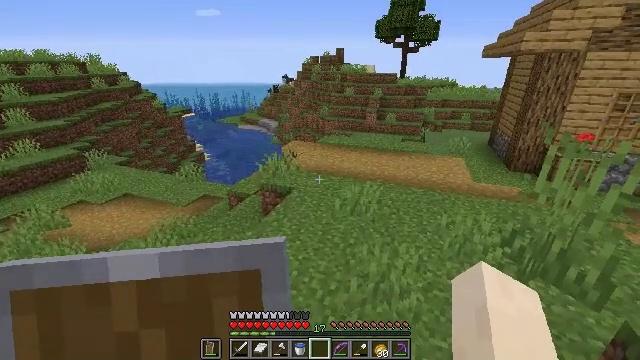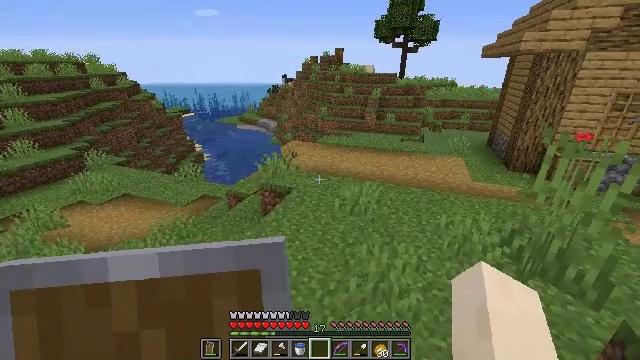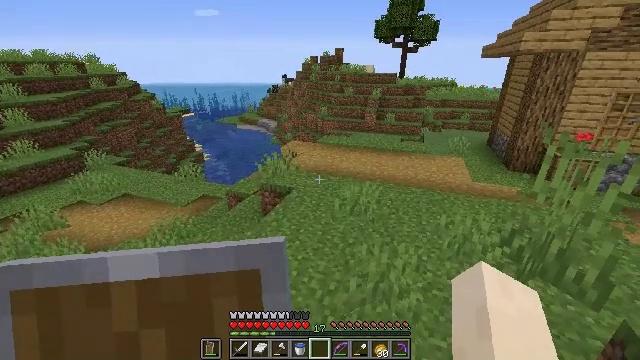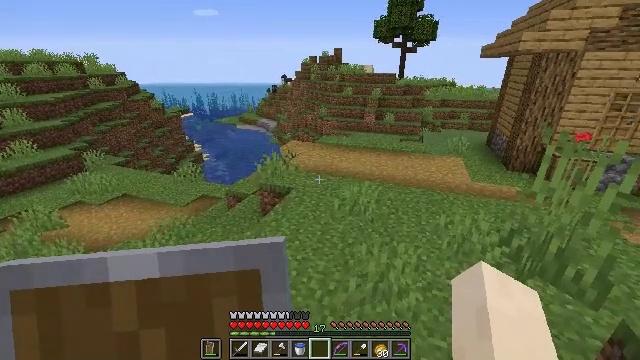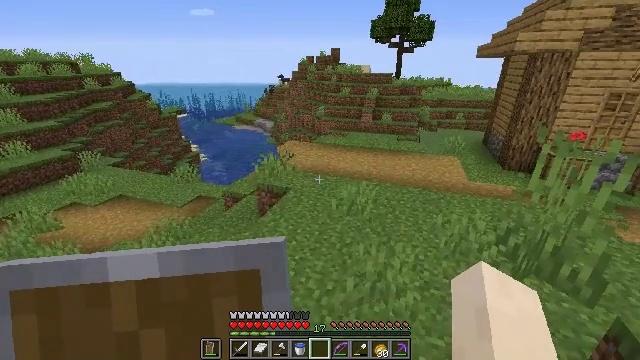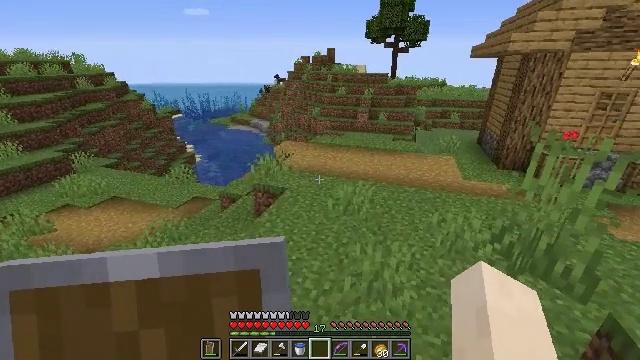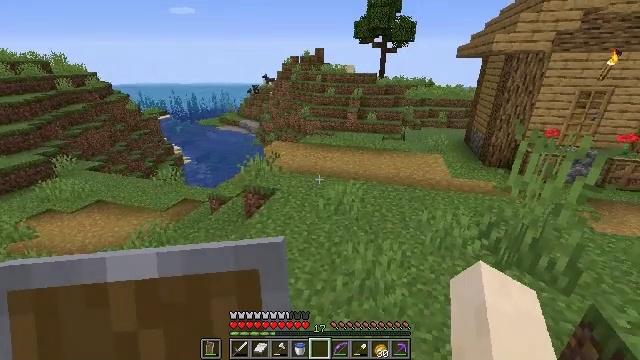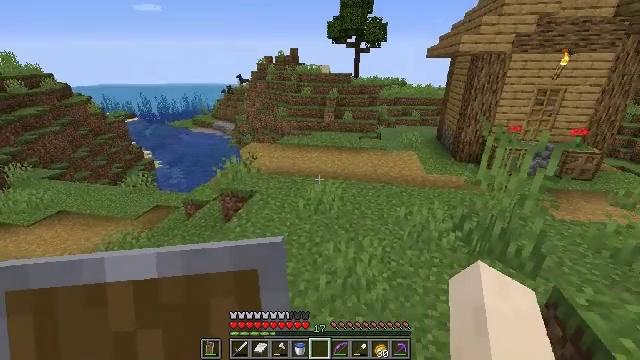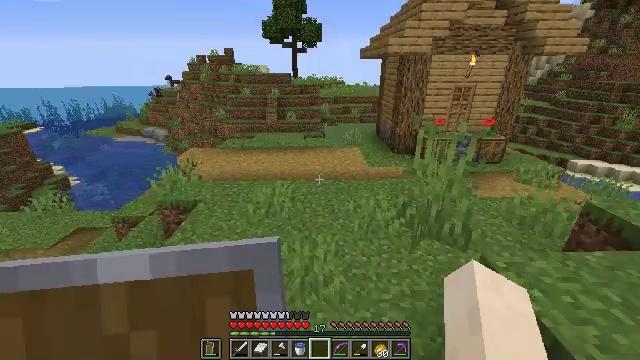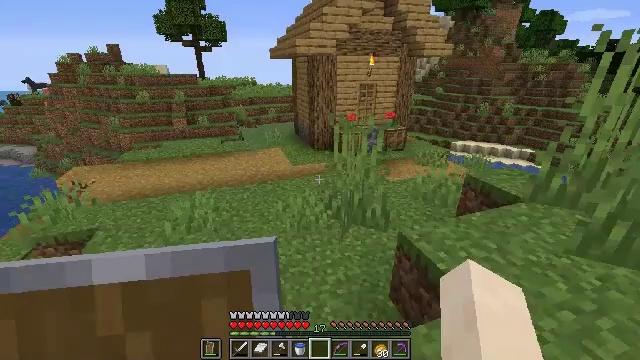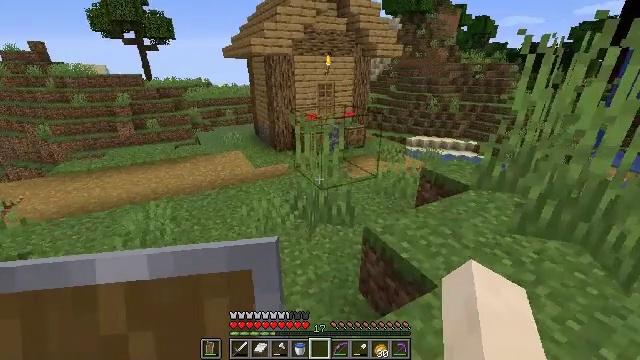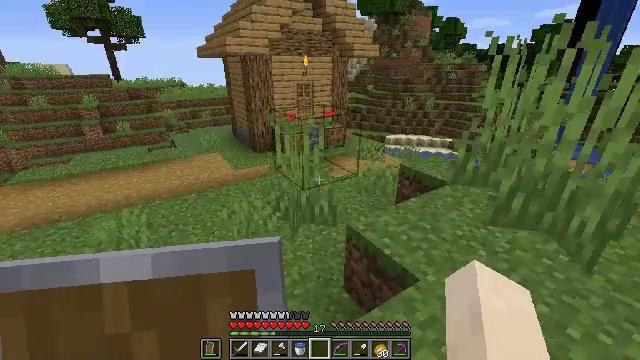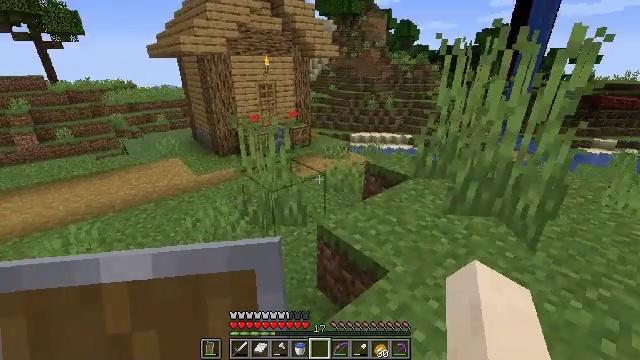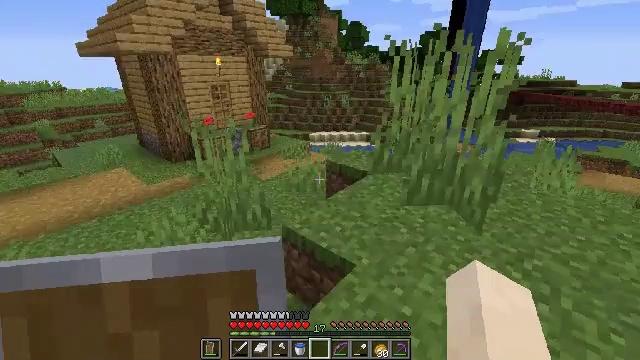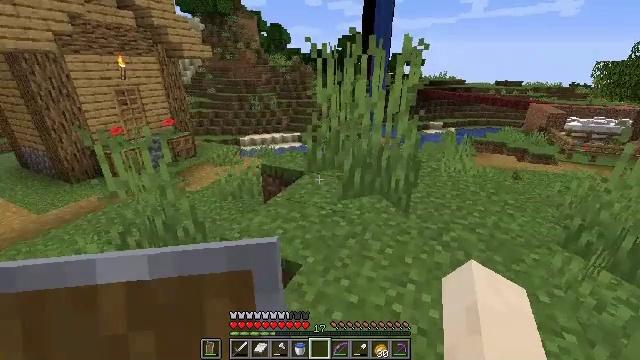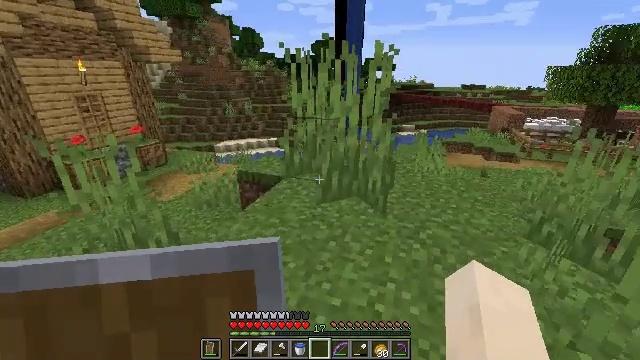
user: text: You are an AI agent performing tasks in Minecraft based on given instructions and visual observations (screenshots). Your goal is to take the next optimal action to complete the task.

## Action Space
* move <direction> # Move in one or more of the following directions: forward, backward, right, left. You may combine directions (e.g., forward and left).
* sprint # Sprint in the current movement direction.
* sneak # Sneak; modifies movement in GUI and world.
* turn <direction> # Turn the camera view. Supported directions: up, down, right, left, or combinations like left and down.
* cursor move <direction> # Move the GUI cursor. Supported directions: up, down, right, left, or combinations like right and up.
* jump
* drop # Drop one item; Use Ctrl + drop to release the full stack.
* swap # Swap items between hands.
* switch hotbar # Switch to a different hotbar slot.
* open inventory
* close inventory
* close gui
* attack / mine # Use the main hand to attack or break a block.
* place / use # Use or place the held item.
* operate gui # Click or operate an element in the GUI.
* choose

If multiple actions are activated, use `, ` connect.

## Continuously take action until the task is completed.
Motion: motion action
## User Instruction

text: Mine sand by the water.
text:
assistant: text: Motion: no_op
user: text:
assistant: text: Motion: no_op
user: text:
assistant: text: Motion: no_op
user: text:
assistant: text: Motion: no_op
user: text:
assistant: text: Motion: no_op
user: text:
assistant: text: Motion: turn right
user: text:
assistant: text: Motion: turn right
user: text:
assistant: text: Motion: turn right
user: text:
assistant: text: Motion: turn right
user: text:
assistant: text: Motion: turn right
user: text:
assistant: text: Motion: turn right
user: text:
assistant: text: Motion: turn right
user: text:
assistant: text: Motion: turn right
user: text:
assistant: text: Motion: turn right
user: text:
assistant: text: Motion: turn right
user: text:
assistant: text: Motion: turn left and up
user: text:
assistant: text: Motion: no_op
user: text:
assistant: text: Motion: no_op
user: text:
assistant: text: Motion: turn right
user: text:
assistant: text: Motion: no_op
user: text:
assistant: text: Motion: turn right and down
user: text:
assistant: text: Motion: turn right
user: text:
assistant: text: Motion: turn right
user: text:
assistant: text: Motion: turn right
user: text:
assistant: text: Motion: turn right
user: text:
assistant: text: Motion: turn right
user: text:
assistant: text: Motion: turn right
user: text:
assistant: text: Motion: turn right
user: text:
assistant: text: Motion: move forward, turn right
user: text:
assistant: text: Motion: move forward, turn right